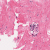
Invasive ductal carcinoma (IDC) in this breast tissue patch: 0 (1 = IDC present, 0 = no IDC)